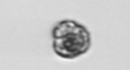
Label: coccolithophorid